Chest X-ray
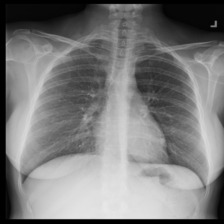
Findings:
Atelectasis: negative
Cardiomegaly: negative
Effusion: negative
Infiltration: negative
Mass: negative
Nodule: negative
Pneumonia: negative
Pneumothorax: negative
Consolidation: negative
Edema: negative
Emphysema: negative
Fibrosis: negative
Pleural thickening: negative
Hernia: negative